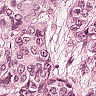
Metastatic tissue present: yes